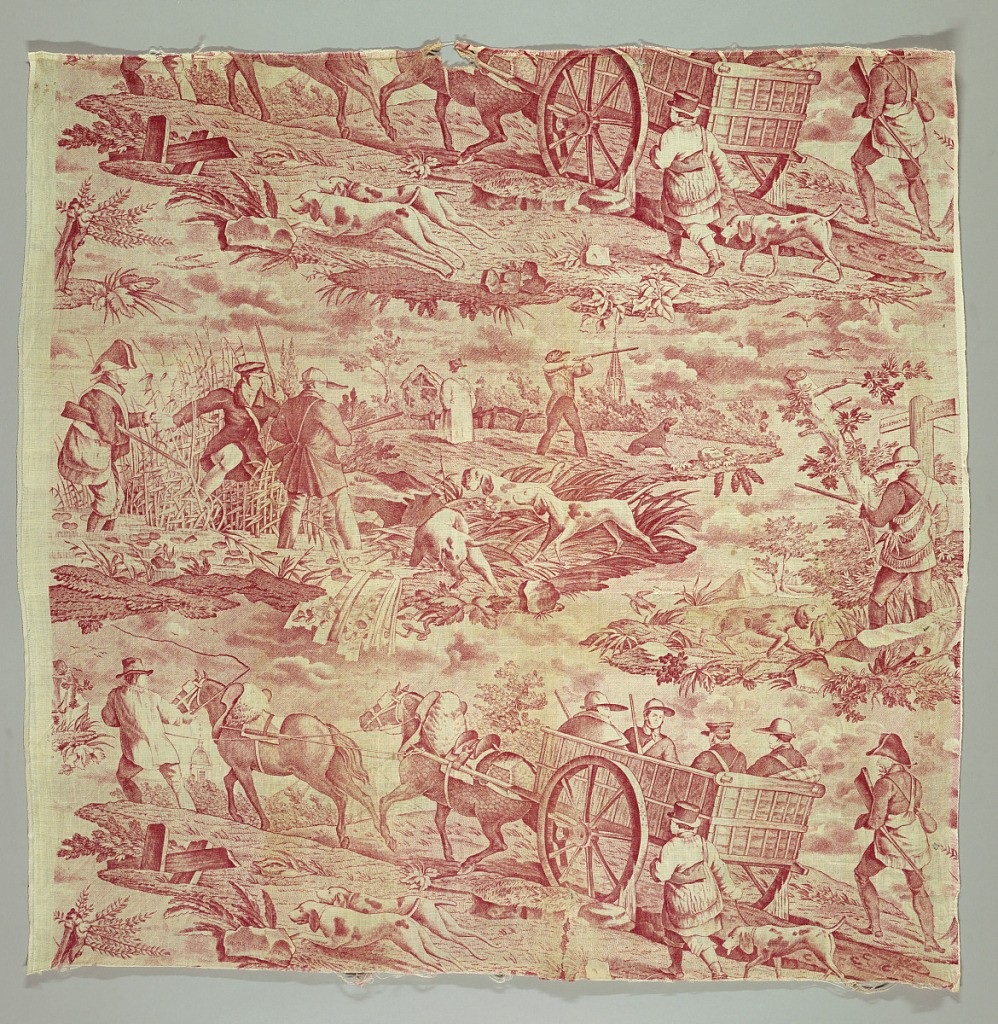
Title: Depart pour le chasse
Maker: F. Pieters
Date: ca. 1810
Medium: cotton Technique: printed by engraved roller on plain weave foundation
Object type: Fragment
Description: Two scenes arranged horizontally; the first of a cart drawn by two horses carrying four hunters with dogs and three attendants walking alongside; the second of hunters and dogs at work in a marsh and in the fields. In red on white.